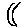
Label: moon